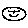
Label: smiley face